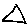
Label: triangle